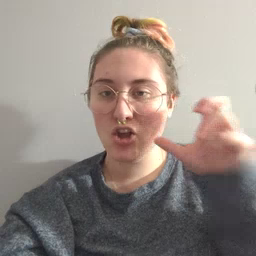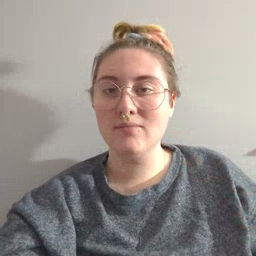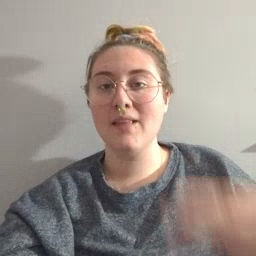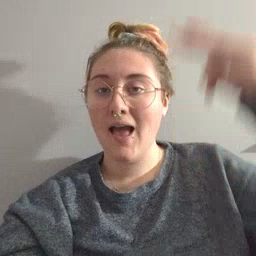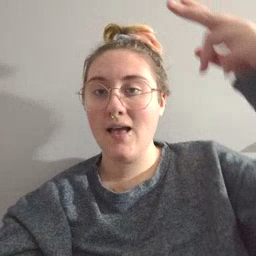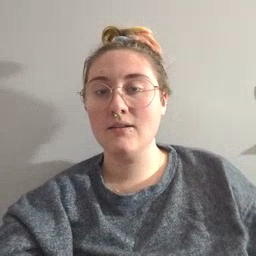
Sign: high